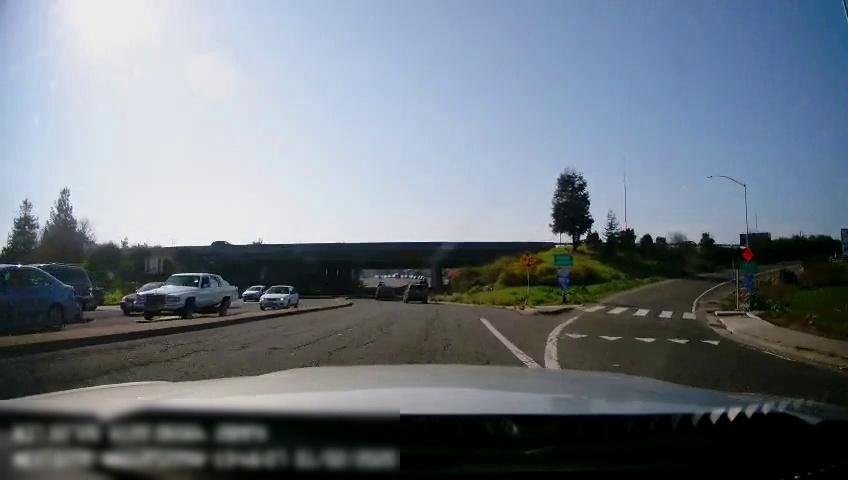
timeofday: Day
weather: Sunny
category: Drivable Space
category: Drivable Space
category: Vehicles | Car
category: Vehicles | Car
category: Vehicles | Car
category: Vehicles | SUV
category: Vehicles | Car
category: Vehicles | Car
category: Vehicles | Car
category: Vehicles | SUV
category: Vehicles | SUV
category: Lanes | Current Lane
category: Lanes | Alternate Lane
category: Lanes | Alternate Lane
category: Lanes | Current Lane
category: Traffic | Signs
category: Traffic | Signs
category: Traffic | Signs
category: Traffic | Signs
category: Traffic | Signs
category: Traffic | Signs